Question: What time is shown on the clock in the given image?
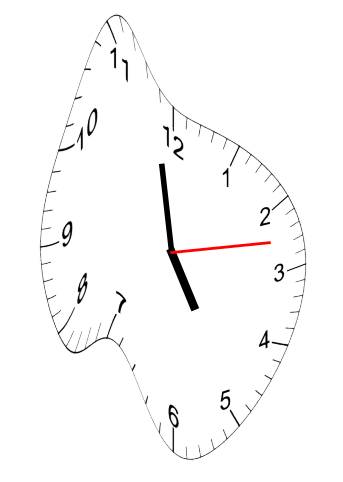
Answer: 04:58:13